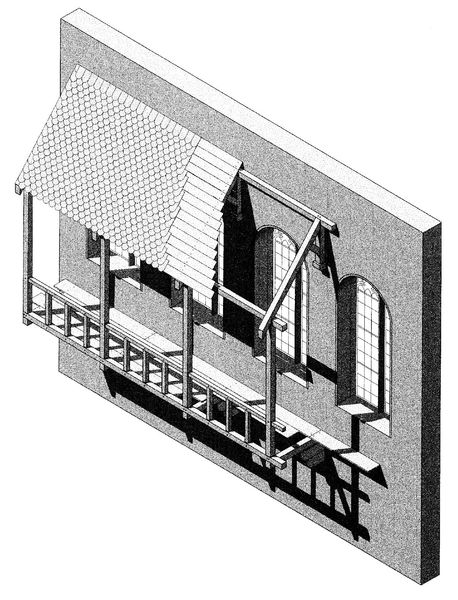
Titel: Köln, Rathaus, Hansasaal
Standort: Köln (EU - D - NRW)
Schlagwörter: schatten, fenster, holz, skizze, zeichnung, dach, zaun, wand, architektur, stein, gitter, vorbau, balkon, fassade, sprossenfenster, ziegel, rundbogen, leiter, balken, geländer, bretter, aufsicht, außen, gerüst, schnitt, seite, bleistift, schema, rundbögen, plan, vordach, querschnitt, schindeln, fesnter, markise, aufbau, holzgestell, bauzeichnung, bauplan, bogenfenster, konzept, ballon, halbfertig